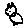
Label: cat